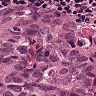
Metastatic tissue present: yes